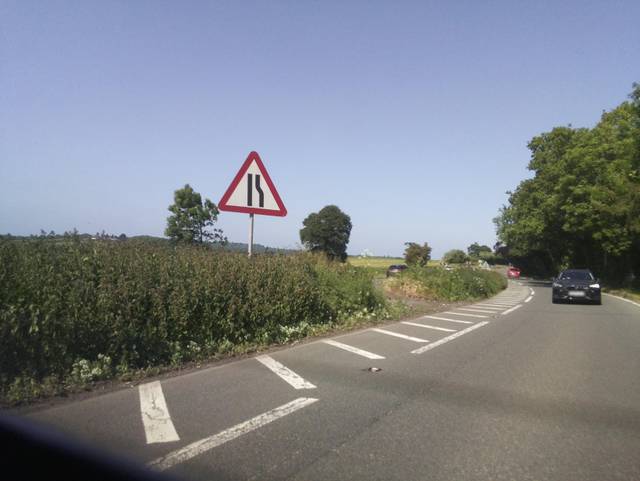
Region: United Kingdom
Coordinates: 51.85, -2.337